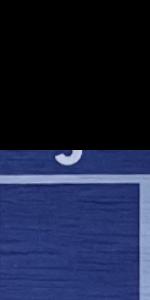
Label: Empty